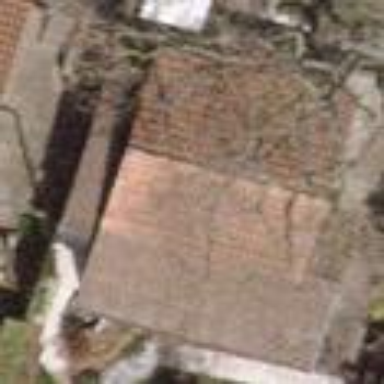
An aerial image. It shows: Simple house.